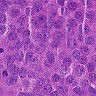
Metastatic tissue present: yes